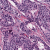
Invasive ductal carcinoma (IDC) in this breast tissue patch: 1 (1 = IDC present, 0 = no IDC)